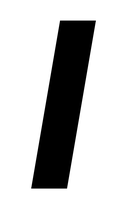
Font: Roboto-Italic_Black_Italic